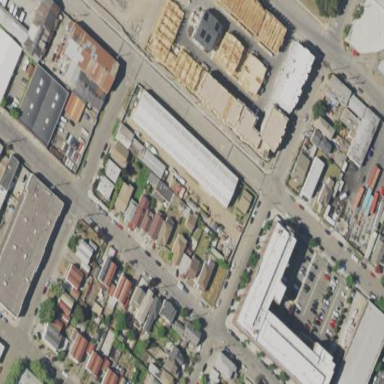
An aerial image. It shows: Warehouse building.